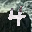
Label: 4